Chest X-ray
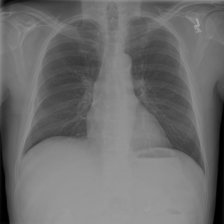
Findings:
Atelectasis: negative
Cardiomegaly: negative
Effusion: negative
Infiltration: negative
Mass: negative
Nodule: negative
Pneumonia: negative
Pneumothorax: negative
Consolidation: negative
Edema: negative
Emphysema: negative
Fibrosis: negative
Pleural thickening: negative
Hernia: negative